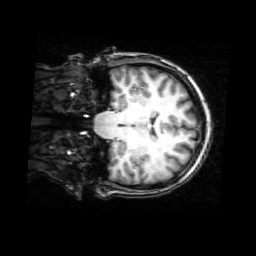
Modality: T1w
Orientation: coronal
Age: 23
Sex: female
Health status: healthy
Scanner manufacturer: philips
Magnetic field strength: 3 T
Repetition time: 0.008 s
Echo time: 0.0037 s